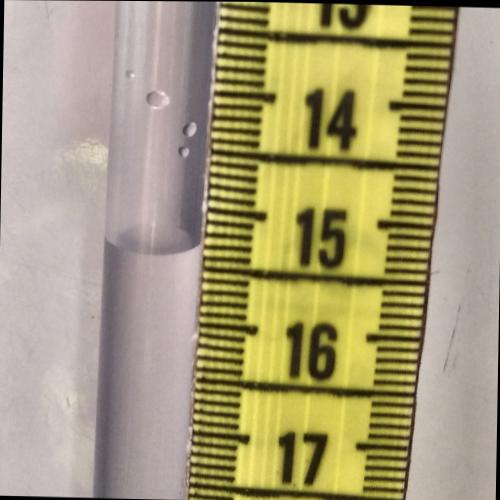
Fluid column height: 15.3 cm